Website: lowes
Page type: customer-info-address
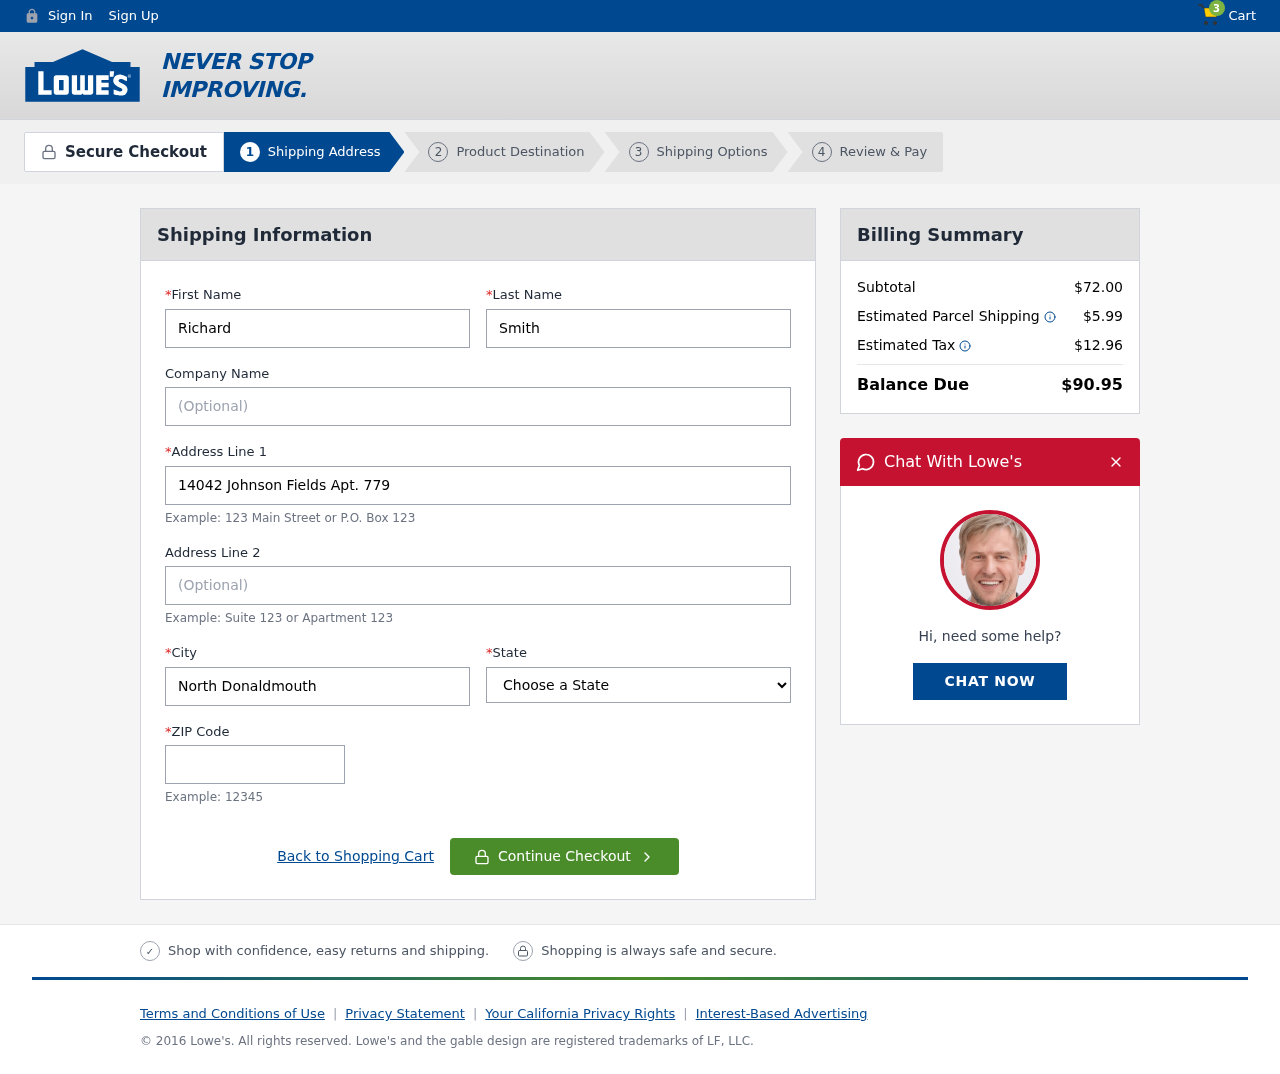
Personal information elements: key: PII_CITY
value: North Donaldmouth
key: PII_FIRSTNAME
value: Richard
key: PII_LASTNAME
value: Smith
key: PII_POSTCODE
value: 58155
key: PII_STATE
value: Alaska
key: PII_STREET
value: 14042 Johnson Fields Apt. 779
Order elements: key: ORDER_NUM_ITEMS
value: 3
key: ORDER_SUBTOTAL
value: $72.00
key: ORDER_SHIPPING_COST
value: $5.99
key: ORDER_TAX
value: $12.96
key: ORDER_TOTAL
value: $90.95